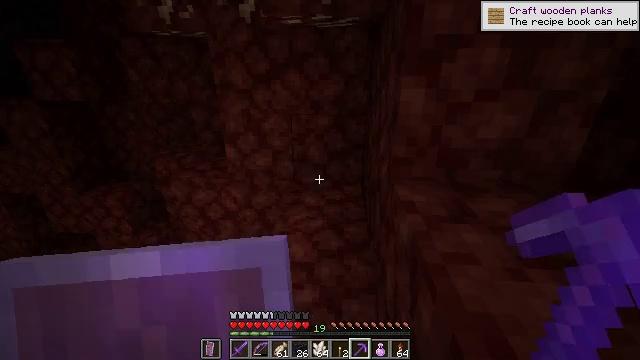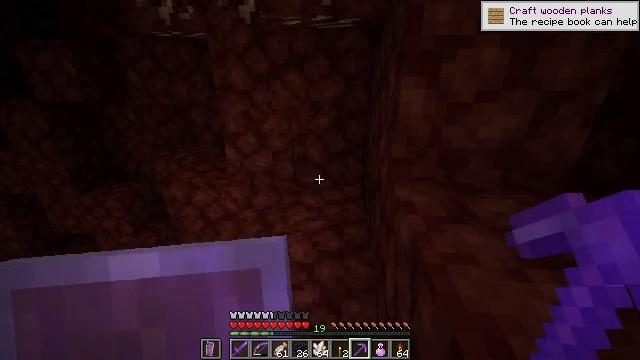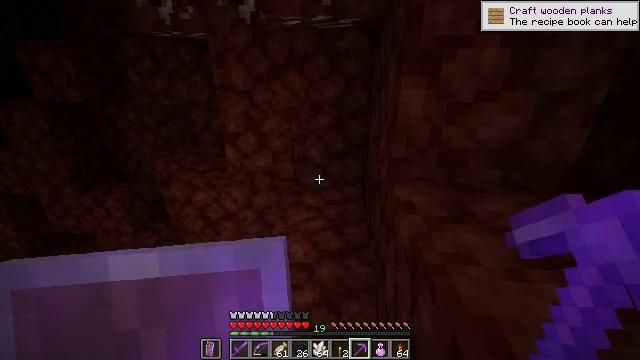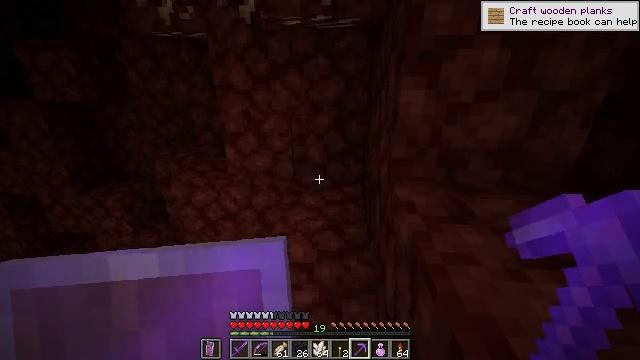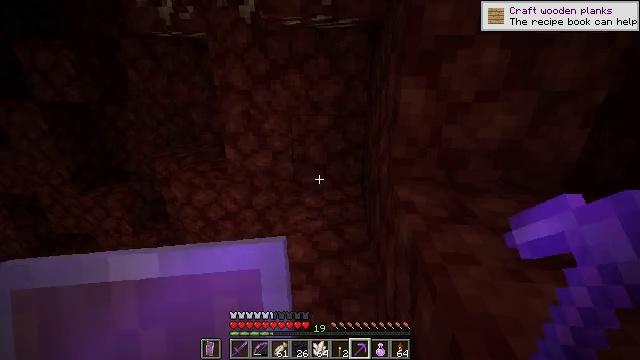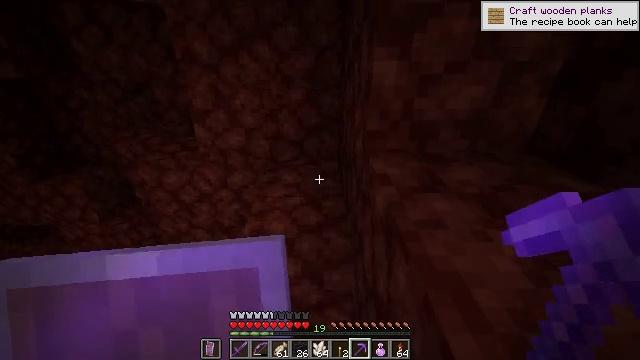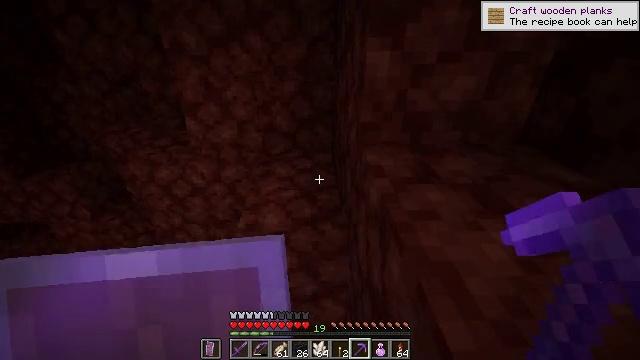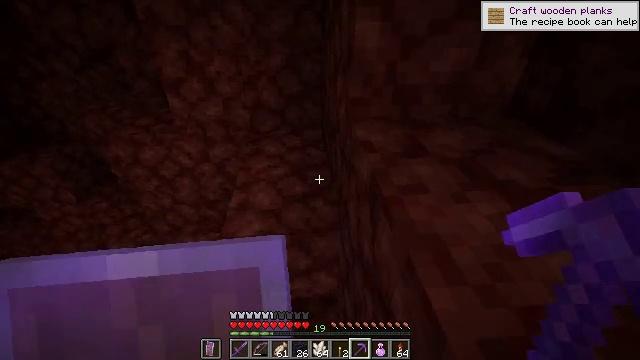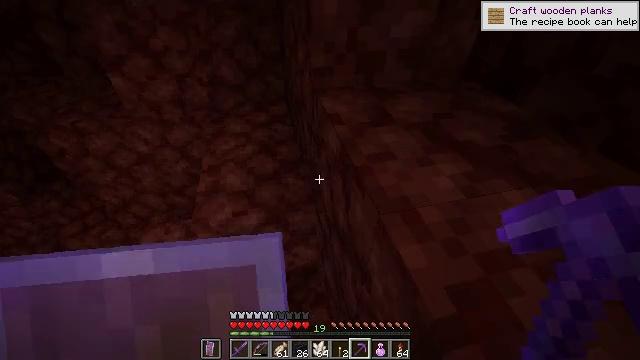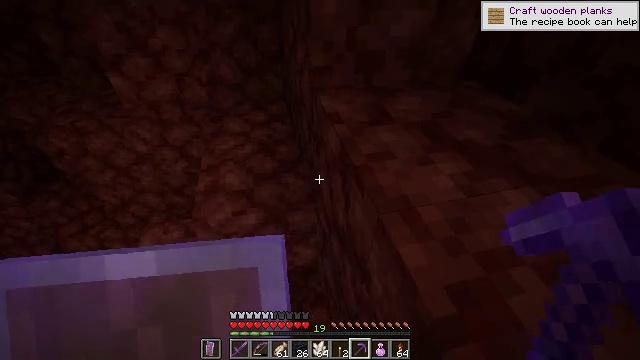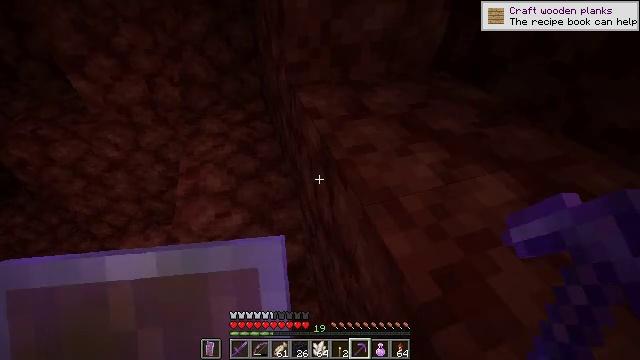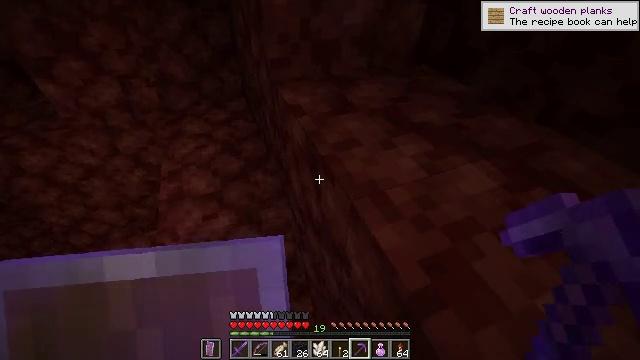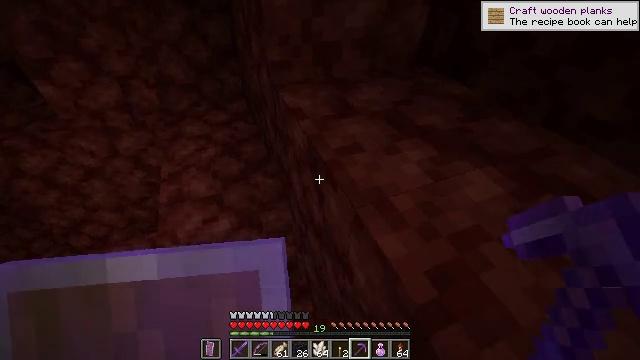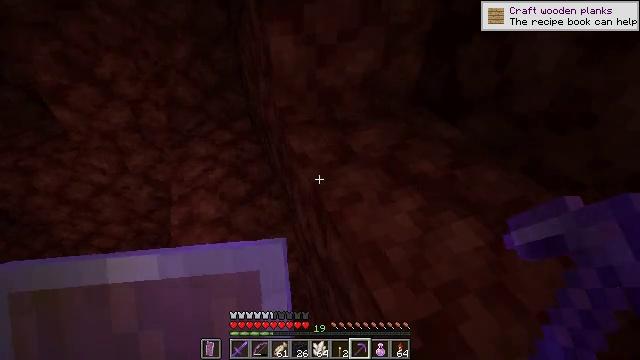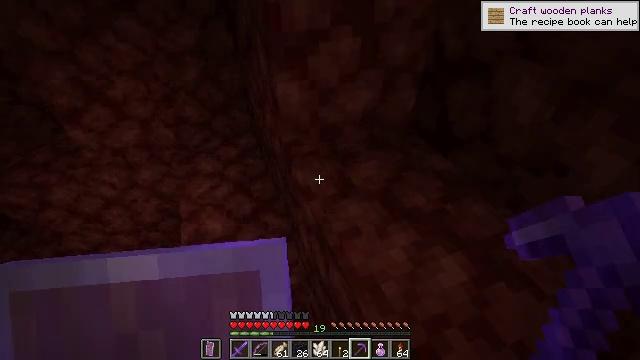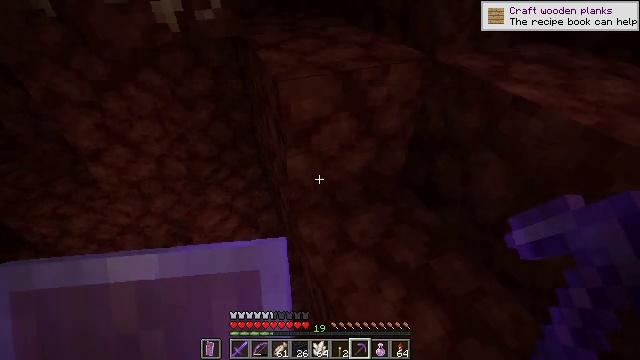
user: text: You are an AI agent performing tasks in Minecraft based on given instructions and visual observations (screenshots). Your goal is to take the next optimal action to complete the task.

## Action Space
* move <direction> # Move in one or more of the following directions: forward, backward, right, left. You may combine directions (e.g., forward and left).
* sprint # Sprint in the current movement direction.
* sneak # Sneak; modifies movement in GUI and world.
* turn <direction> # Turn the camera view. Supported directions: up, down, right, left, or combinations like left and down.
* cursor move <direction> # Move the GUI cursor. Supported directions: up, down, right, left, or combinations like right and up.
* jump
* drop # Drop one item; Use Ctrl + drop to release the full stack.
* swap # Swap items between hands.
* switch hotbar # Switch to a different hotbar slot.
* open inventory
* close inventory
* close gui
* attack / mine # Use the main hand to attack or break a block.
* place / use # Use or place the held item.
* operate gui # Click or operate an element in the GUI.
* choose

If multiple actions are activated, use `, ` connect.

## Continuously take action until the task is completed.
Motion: motion action
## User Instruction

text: Gather nether quartz ore with a pickaxe.
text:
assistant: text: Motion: no_op
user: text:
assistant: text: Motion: no_op
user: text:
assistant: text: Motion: no_op
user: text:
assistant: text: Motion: no_op
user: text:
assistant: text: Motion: turn right and down
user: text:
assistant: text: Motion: turn right and down
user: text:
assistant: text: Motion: turn right and down
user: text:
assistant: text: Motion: turn right and down
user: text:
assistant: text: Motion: no_op
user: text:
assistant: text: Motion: turn right
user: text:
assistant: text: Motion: turn right
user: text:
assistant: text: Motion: move forward and move right
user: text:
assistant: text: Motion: move forward and move right, jump
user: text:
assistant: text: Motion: move forward and move right, jump
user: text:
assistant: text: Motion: move forward and move right, turn up, jump
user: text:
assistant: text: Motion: move forward and move right, jump
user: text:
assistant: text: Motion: move forward and move right, turn right and up, jump
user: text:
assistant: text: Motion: move forward and move right, turn right, jump
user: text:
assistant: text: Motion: move forward and move right, turn right
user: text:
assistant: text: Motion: move right, turn right
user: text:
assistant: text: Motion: turn right
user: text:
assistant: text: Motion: no_op
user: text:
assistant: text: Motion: turn left and up
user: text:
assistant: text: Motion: turn left and up
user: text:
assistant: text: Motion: turn left and up
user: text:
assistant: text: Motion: turn left and up
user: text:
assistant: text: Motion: turn left and up
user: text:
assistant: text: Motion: move forward
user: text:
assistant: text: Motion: move forward
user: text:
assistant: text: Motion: move forward, jump